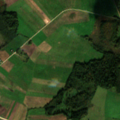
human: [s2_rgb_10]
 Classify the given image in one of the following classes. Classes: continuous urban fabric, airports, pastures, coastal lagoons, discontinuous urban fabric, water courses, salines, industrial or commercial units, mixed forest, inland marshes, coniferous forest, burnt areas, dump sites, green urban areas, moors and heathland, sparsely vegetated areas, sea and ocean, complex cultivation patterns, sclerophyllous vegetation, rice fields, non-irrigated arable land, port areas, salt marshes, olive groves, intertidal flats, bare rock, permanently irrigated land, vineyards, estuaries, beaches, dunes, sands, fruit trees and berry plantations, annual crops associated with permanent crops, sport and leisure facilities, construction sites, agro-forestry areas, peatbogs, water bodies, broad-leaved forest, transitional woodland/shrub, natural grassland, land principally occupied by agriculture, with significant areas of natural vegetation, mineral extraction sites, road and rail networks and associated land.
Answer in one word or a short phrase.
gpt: discontinuous urban fabric, non-irrigated arable land, complex cultivation patterns, land principally occupied by agriculture, with significant areas of natural vegetation, broad-leaved forest, mixed forest